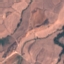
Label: HerbaceousVegetation